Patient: sex M, age 46
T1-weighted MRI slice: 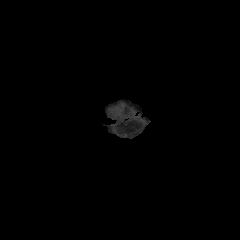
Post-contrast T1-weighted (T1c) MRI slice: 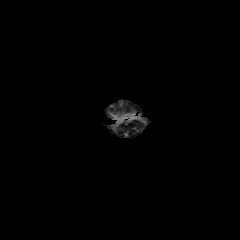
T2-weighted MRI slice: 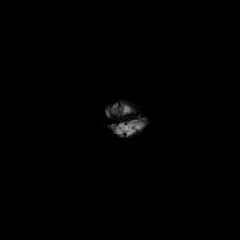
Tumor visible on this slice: no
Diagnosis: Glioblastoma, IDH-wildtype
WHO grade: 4